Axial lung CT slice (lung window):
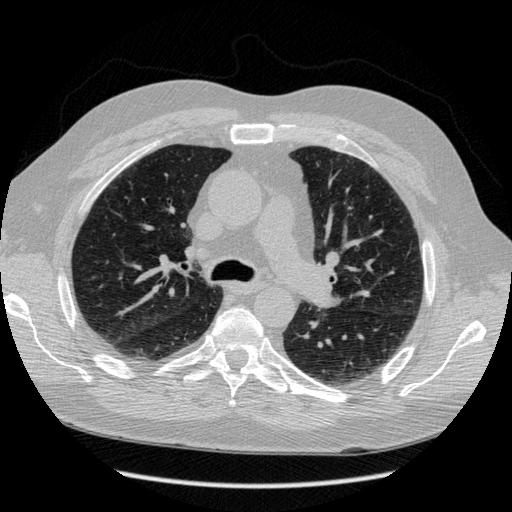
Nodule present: no